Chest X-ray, PA view. Patient: 47 years old, sex F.
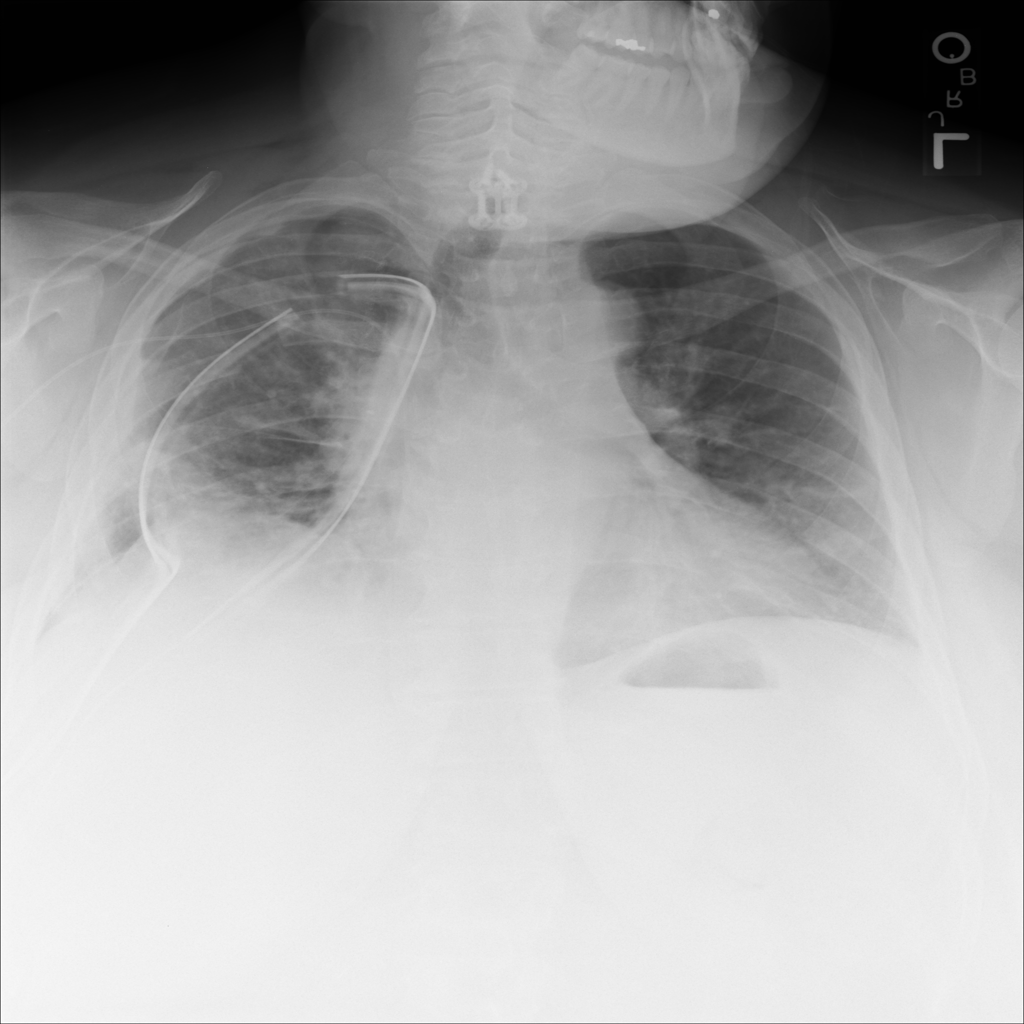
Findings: Atelectasis